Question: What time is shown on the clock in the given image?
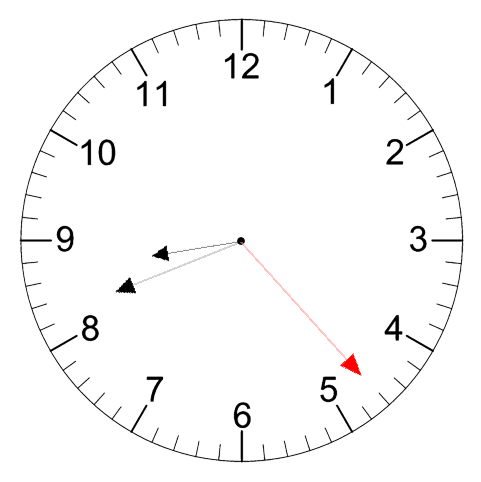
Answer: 08:41:23